Question: I asked a similar question but after incorporating changes also it is giving incorrect output, please help!
<URL>
'''
output=[]
graph = {
1:[2,3],
2:[4,5],
3:[6,7],
4:[],
5:[],
6:[],
7:[]
}
def dfs(graph,root):
stack=[]
visited=set()
stack.append(root)
output.append(str(root))
visited.add(root)
while not(stack==[]):
for item in graph[root]:
if item not in visited:
stack.append(item)
visited.add(item)
output.append(str(item))
if set(graph[item]).union(visited)==visited:
stack.pop(-1)
if not(stack==[]):
root=stack[len(stack)-1]
else:
break
continue
root=item
dfs(graph,1)
print(" ".join(output))
'''
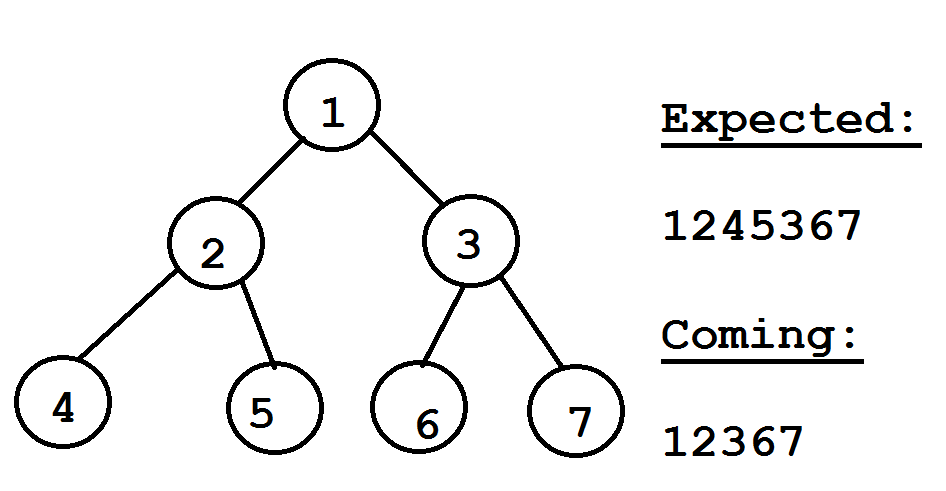
Answer: your working too hard ...
DFS is easy to implement
'''
output=[]
graph = {
1:[2,3],
2:[4,5],
3:[6,7],
4:[],
5:[],
6:[],
7:[]
}
def dfs(graph,root):
stack=[]
visited=set()
stack.append(root)
while stack:
node = stack.pop() #remove last
if node in visited:
continue
visited.add(node)
output.append(str(node))
children = graph[node]
stack.extend(children)
dfs(graph,1)
print(" ".join(output))
'''
if you want the output to match exactly as you have it you will need to change
'''
stack.extend(children)
'''
to
'''
stack.extend(children[::-1])
'''